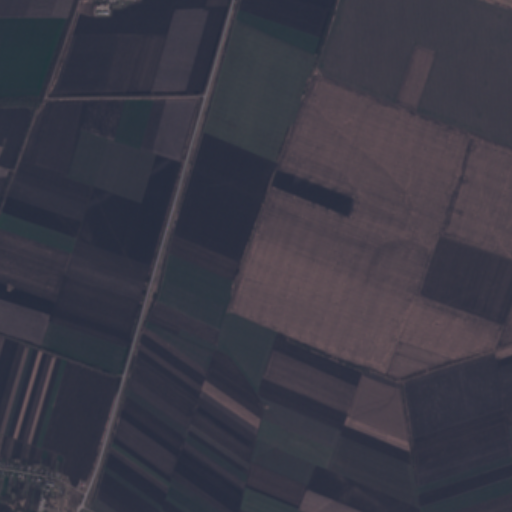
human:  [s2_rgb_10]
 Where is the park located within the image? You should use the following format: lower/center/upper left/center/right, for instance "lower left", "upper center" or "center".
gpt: The park is located in the lower left of the image.
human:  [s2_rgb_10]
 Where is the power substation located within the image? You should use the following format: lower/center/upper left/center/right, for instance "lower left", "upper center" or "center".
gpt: The power substation is located in the lower left of the image.
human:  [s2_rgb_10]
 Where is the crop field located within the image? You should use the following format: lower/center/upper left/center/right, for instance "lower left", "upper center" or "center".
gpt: There is no crop field in the image.